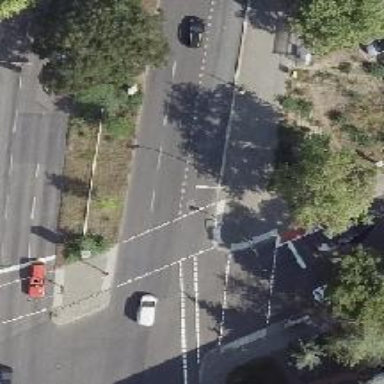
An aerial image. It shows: Road crossing with traffic signals.